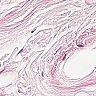
Metastatic tissue present: no